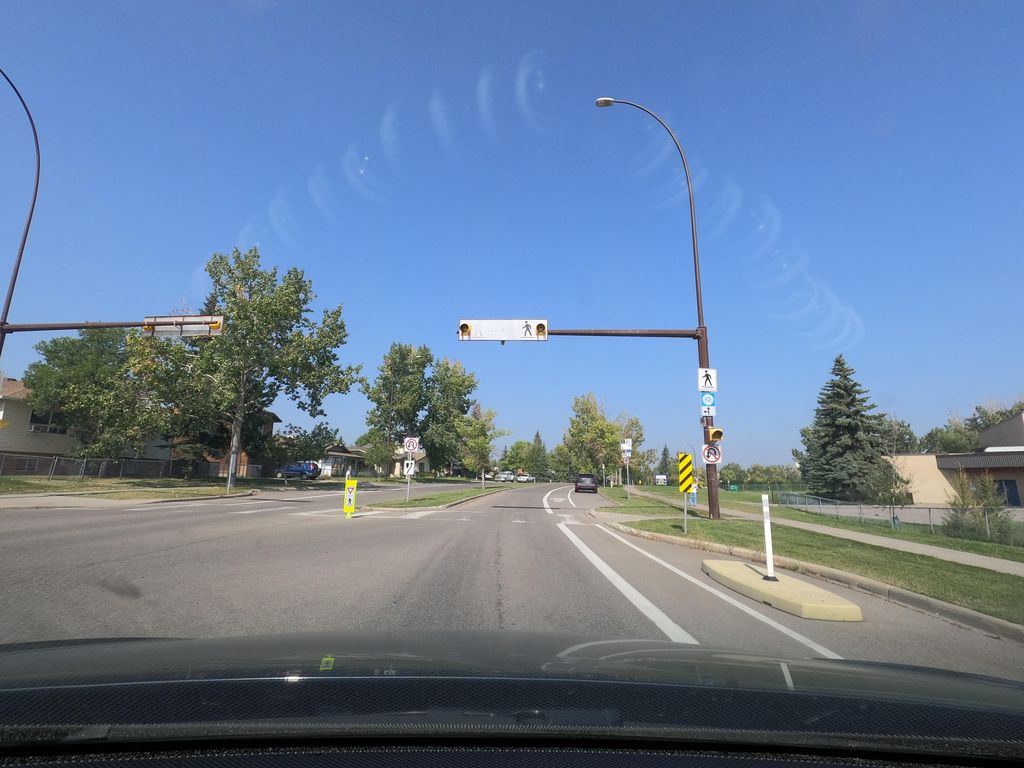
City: calgary